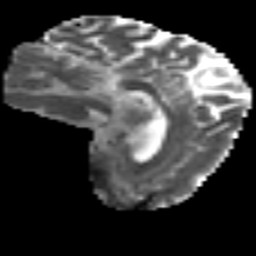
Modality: MD
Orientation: sagittal
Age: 42
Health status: ill
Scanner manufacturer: philips
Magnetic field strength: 3 T
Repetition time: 9 s
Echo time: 0.127 s